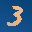
Label: 3